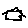
Label: house